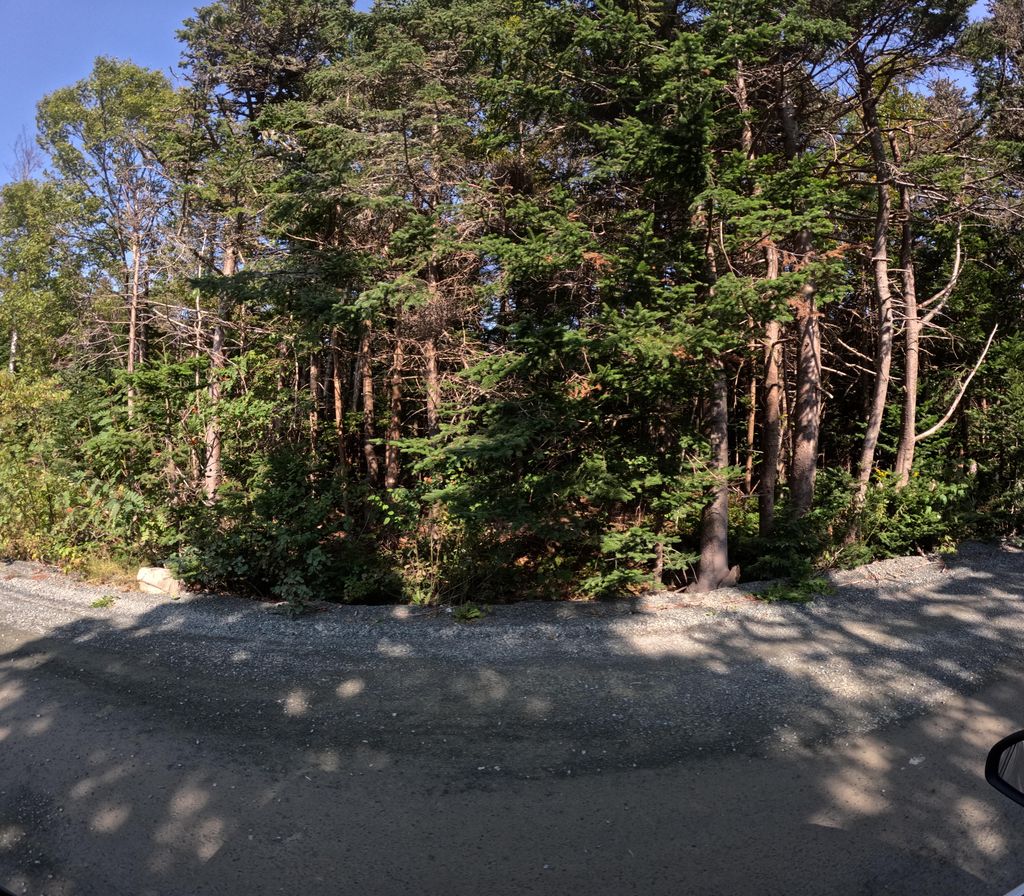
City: st_johns